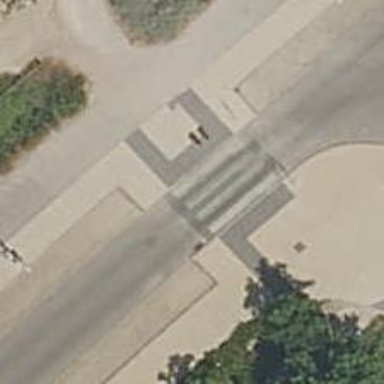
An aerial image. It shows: Marked road crossing.